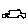
Label: car